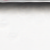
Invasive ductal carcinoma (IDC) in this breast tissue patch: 0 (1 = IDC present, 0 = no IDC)